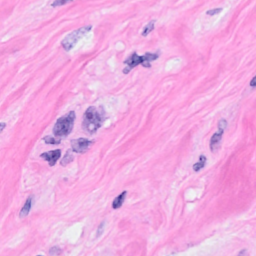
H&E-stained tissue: Breast